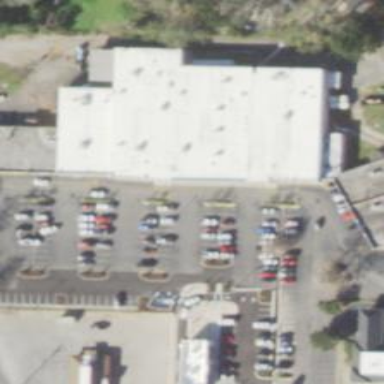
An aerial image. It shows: Parking space is available.